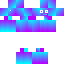
A female human skin with pale skin, wearing brown long hair dressed in a blue hoodie and black skirt, featuring a closed mouth.